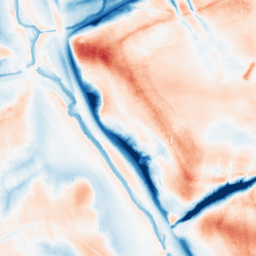
Category: trend_removal
Decomposition family: local_polynomial
Decomposition parameters: window_size: 51
degree: 3
Upsampling method: regularized
Upsampling parameters: scale: 4
lambda_reg: 0.001
Upsampling scale: 4